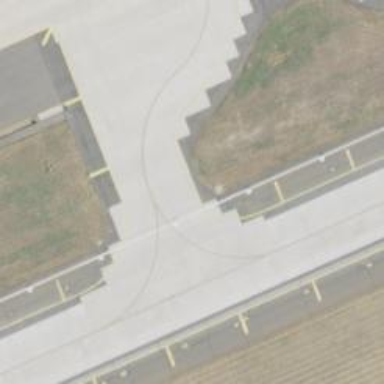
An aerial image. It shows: Image of taxiway at airport.